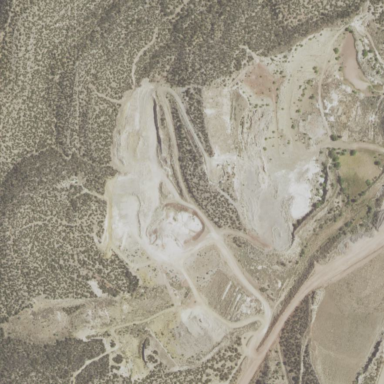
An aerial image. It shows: Quarry area.